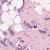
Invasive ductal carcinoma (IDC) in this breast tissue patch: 1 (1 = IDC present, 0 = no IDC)